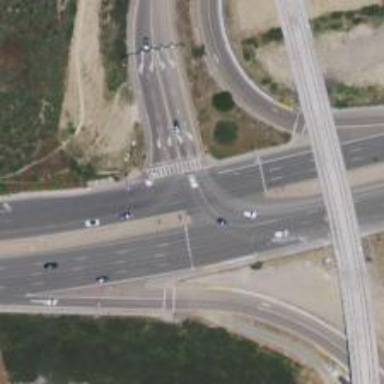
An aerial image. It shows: Primary highway with separate asphalt sidewalk.